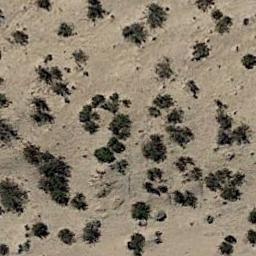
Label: chaparral